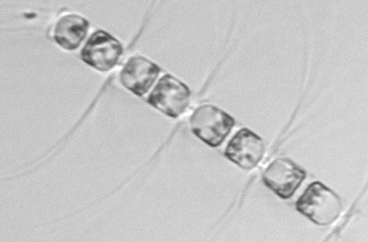
Label: Bacteriastrum